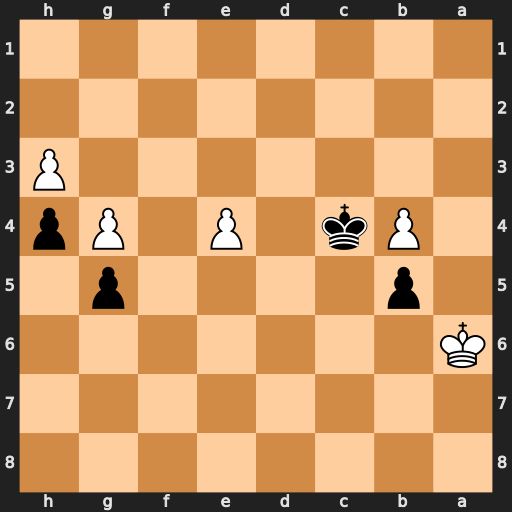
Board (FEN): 8/8/K7/1p4p1/1Pk1P1Pp/7P/8/8
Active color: b
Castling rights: -
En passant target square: -
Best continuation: Kxb4 e5 Kc5 e6 Kd6 e7 Kxe7